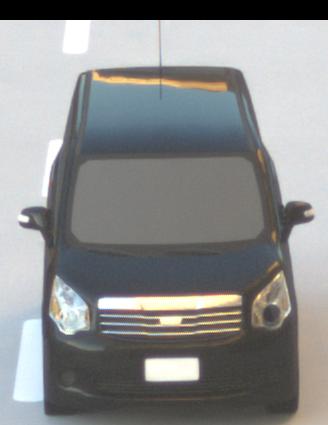
Make: Toyota
Model: Noah
Detailed model: Voxy R70G
Model produced from: 2007
Model produced until: 2013
Doors: 5
Color: black
Road condition: dry road
Daytime: sunrise or sunset
Contrast: medium contrast